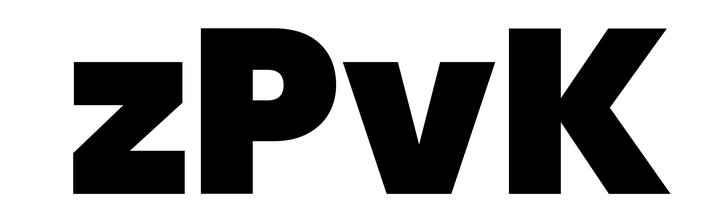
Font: Poppins-Black